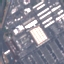
Land use / land cover class: Industrial